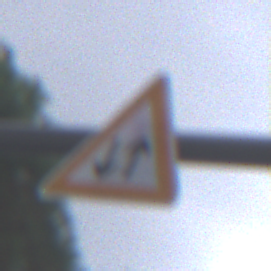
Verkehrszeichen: Gegenverkehr
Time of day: MorningAfternoon
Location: Outdoor (Urban)
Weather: Overcast
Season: NotSpecified
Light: Natural